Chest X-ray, AP view. Patient: 72 years old, sex F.
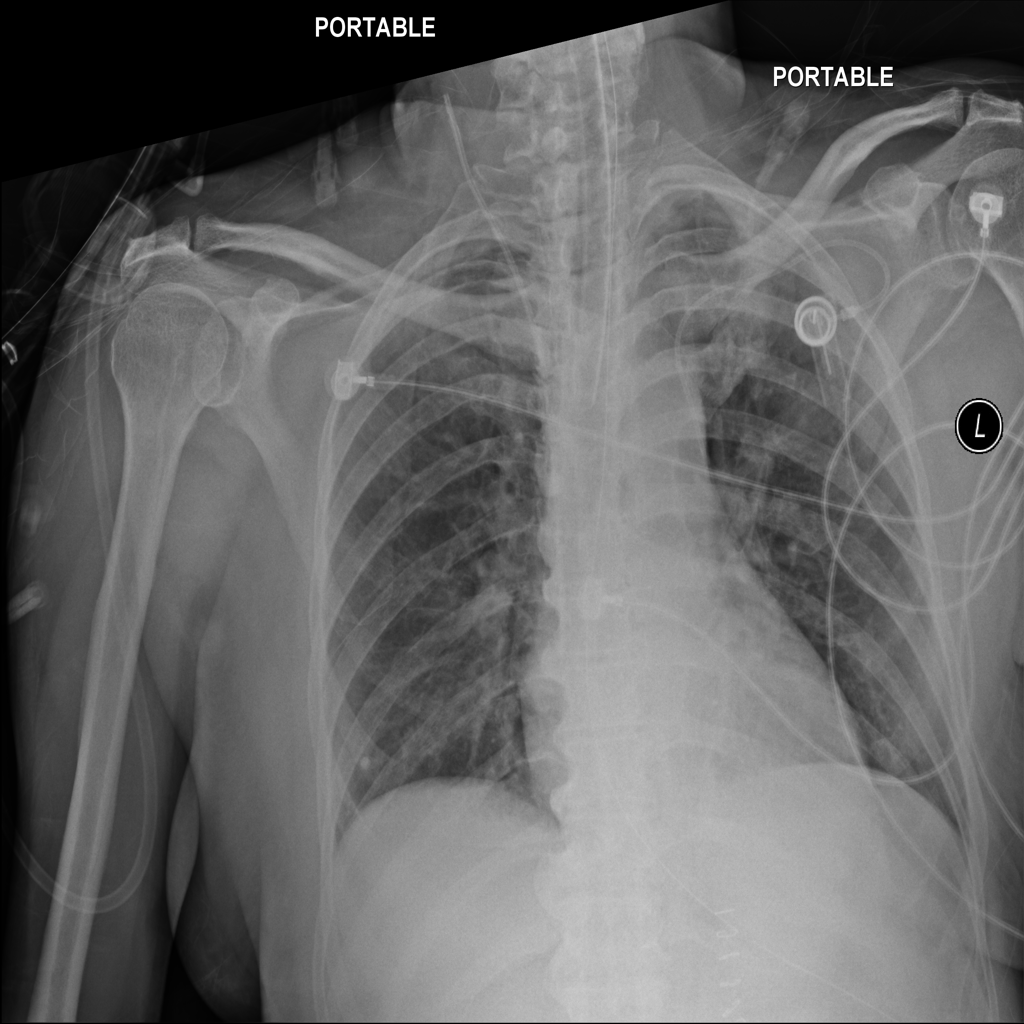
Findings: Nodule